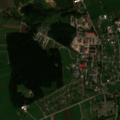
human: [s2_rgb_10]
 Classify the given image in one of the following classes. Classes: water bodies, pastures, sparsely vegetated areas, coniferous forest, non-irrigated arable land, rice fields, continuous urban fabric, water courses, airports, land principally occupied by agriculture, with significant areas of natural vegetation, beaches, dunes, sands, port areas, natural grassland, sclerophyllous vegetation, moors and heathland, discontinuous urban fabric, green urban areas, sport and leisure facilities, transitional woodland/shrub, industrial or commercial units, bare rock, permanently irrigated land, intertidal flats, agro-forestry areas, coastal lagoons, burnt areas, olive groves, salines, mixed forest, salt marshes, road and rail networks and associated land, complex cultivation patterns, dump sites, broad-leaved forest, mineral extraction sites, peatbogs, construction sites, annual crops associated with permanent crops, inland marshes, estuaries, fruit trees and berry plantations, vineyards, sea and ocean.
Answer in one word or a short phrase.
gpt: discontinuous urban fabric, industrial or commercial units, non-irrigated arable land, complex cultivation patterns, coniferous forest